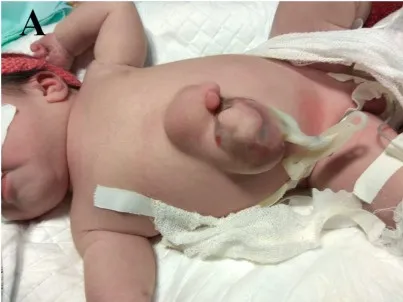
(A) A defect of the anterior abdominal wall in the umbilical area measuring 4.0 x 5.0 cm, covered with a membrane and skin along the periphery. In the center of the membrane there was an area of unchanged skin with the size of 2.0 x 2.0 cm.
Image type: medical_photograph (skin_photograph)